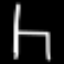
Label: chair